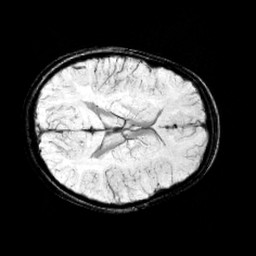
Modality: minIP
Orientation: axial
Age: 11
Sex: female
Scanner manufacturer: siemens
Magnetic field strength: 3 T
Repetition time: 0.027 s
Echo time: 0.02 s